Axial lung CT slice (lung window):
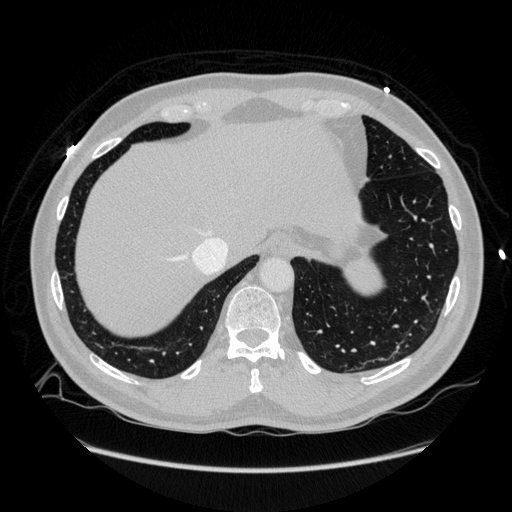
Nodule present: no